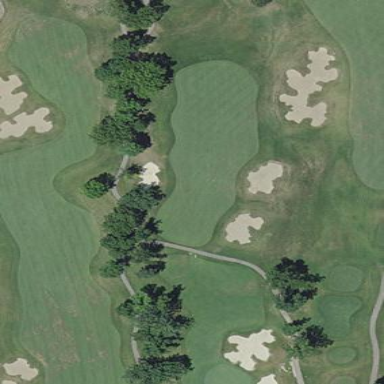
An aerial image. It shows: Grassy area designated as golf fairway.